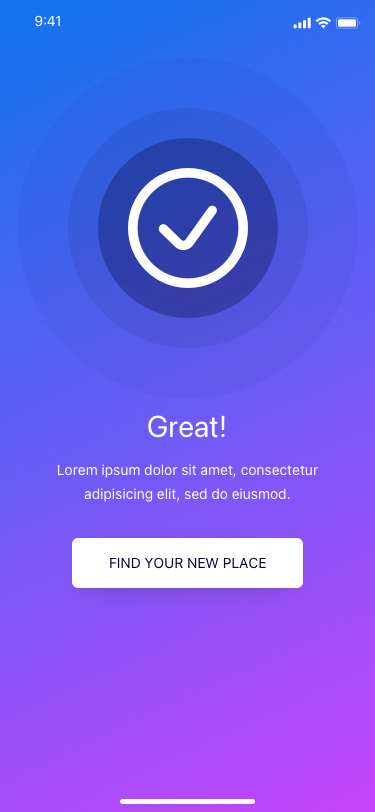
Text in this UI design:
Great!
Lorem ipsum dolor sit amet, consectetur adipisicing elit, sed do eiusmod.